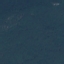
Label: Forest